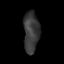
Tissue: lung
Cell type: Epithelial cells
Senescence score: 0.2089
Nuclear area (px): 628
Mean DAPI intensity: 56.58